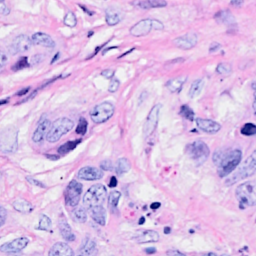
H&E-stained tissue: Breast